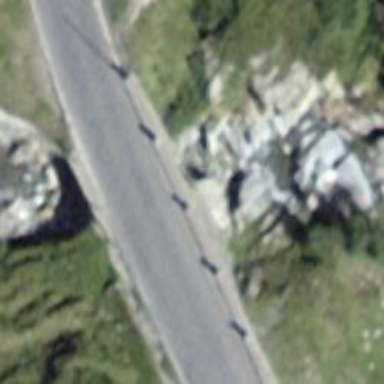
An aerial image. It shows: Secondary road with asphalt surface passing over bridge.